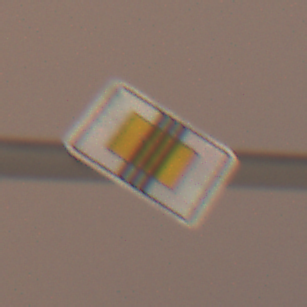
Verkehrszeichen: EndeVorfahrtsstrasse
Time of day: Night
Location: Outdoor (Urban)
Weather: Overcast
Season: Winter
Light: Artificial